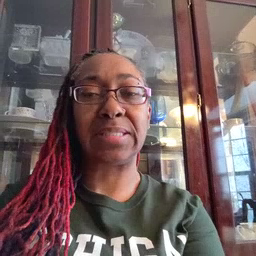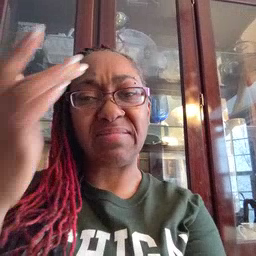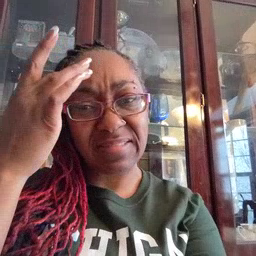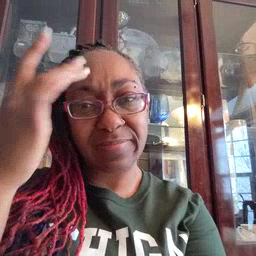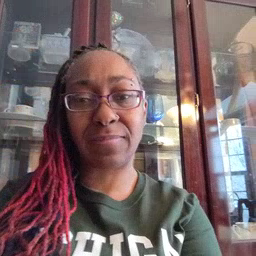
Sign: sick